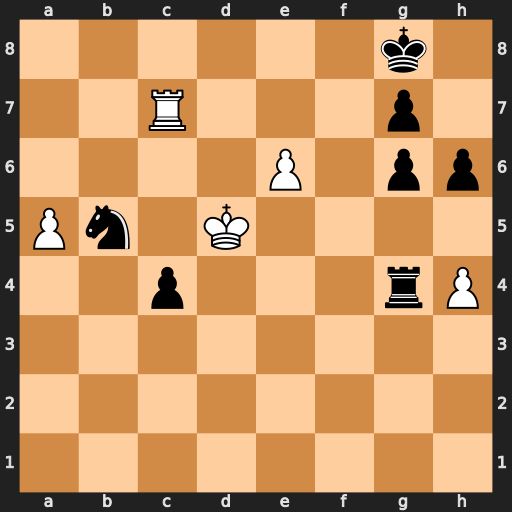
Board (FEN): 6k1/2R3p1/4P1pp/Pn1K4/2p3rP/8/8/8
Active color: w
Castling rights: -
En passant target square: -
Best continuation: Rc8+ Kh7 e7